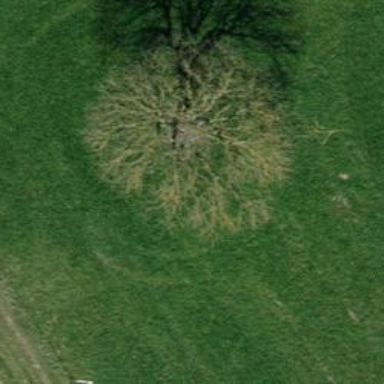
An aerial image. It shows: Single tag "natural: tree."